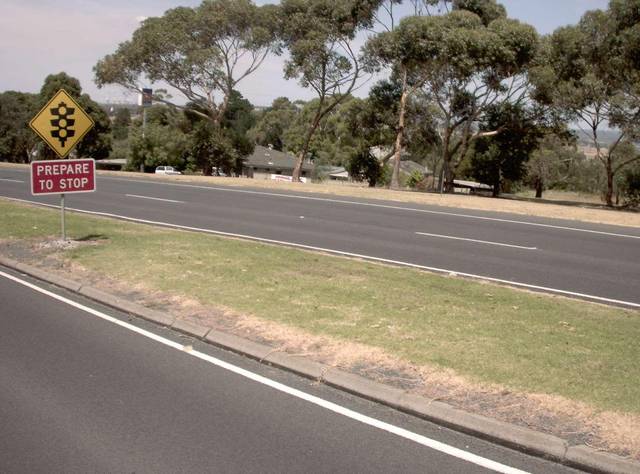
Region: Australia
Coordinates: -38.241, 146.417